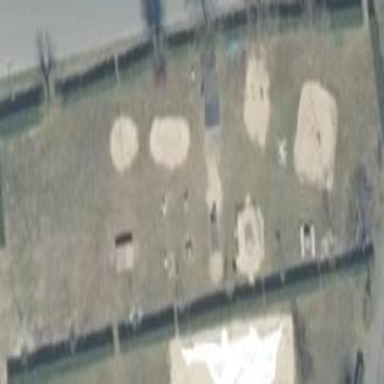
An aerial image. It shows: Playground area for leisure activities on the land.